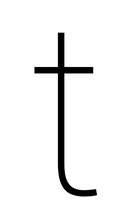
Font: Roboto_Thin